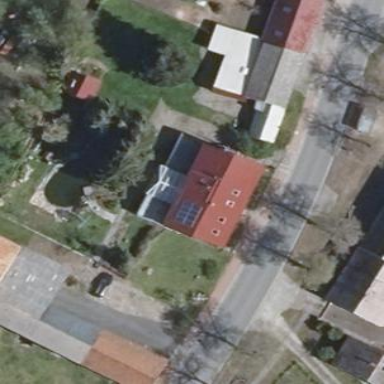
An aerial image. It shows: House with gabled roof oriented along the building. The roof is maroon in color.